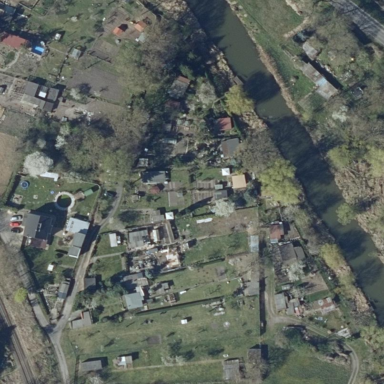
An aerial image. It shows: Allotments area.